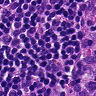
Metastatic tissue present: no